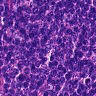
Metastatic tissue present: no